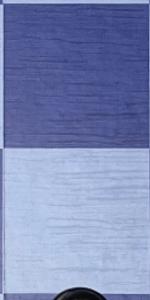
Label: Empty